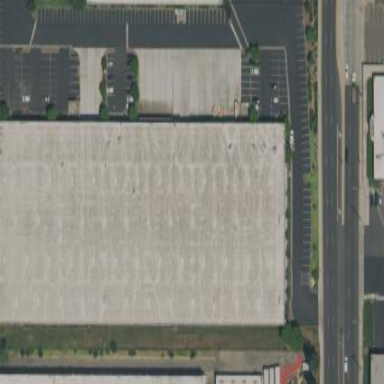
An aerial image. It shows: Warehouse.